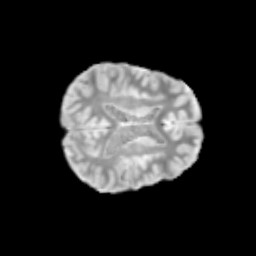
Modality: T2w
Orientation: axial
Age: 11
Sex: male
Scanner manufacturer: siemens
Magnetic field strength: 3 T
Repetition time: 3.8 s
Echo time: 0.07 s